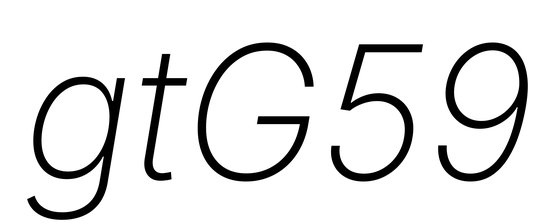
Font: Inter-Italic_ExtraLight_Italic